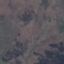
Land use / land cover class: HerbaceousVegetation